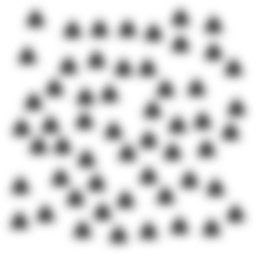
Squares: 0
Triangles: 55
Stars: 0
Total shapes: 55